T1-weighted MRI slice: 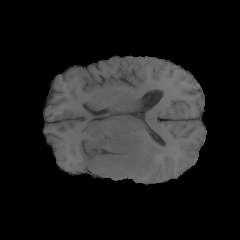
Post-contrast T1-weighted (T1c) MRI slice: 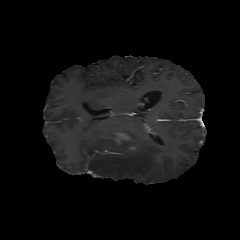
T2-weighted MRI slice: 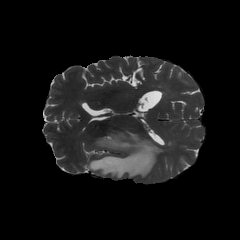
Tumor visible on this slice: yes